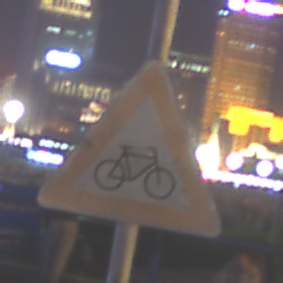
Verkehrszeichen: RadverkehrLinks
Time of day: Night
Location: Outdoor (Urban)
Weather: PartlyCloudy
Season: NotSpecified
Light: Natural